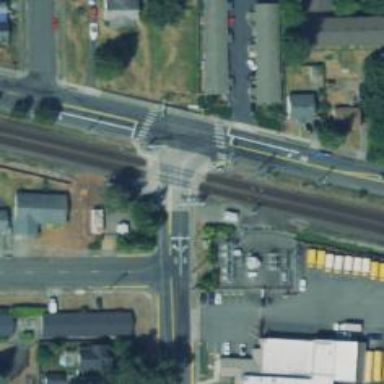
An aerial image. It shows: Railway crossing with lights and diagonal stripes.